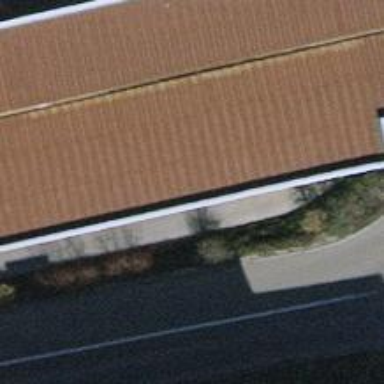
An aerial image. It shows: Fuel station building.